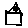
Label: house